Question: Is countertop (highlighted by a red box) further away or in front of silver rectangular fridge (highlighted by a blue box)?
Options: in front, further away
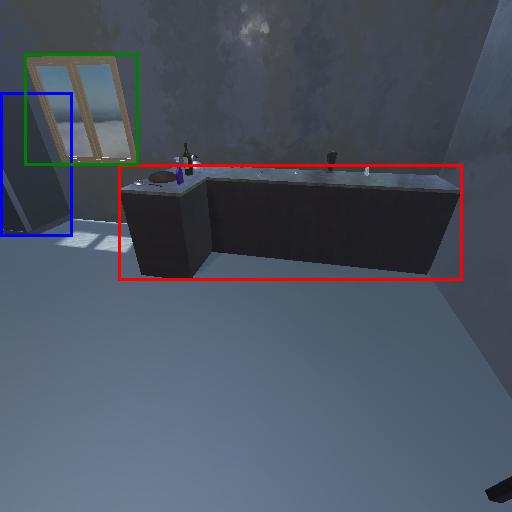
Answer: in front